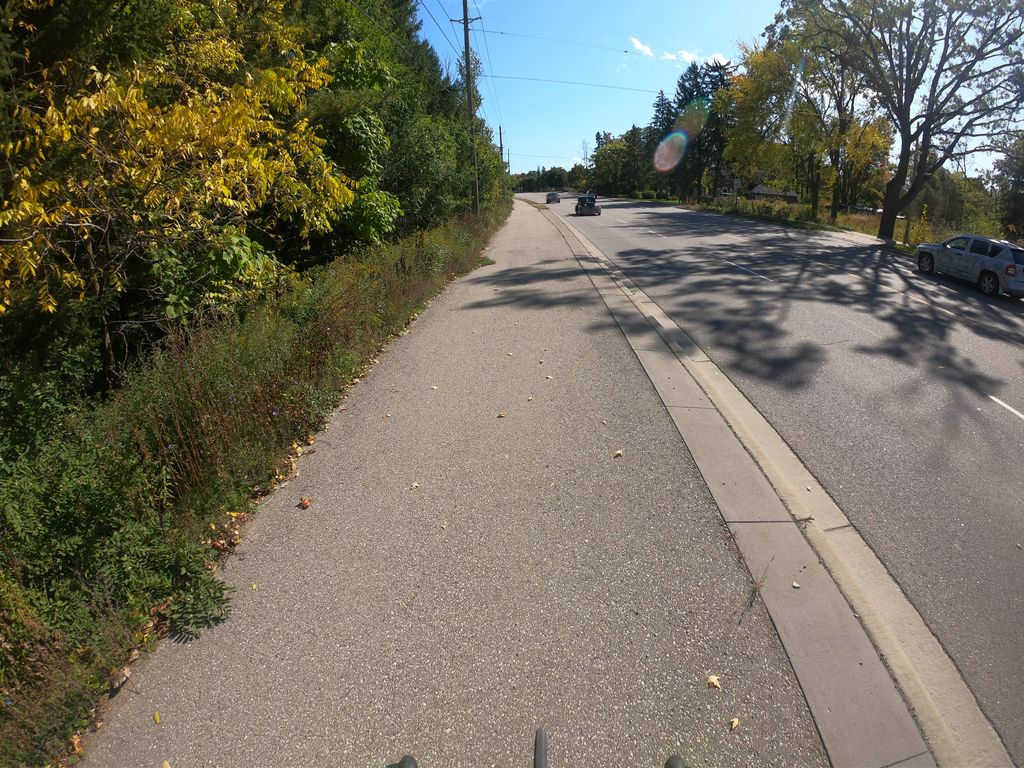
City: kitchener-waterloo